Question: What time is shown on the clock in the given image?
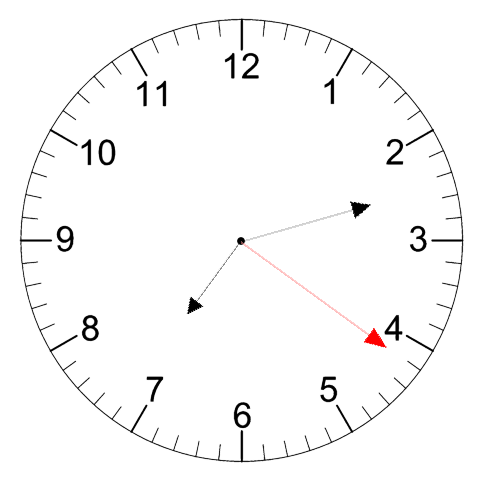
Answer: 07:12:21